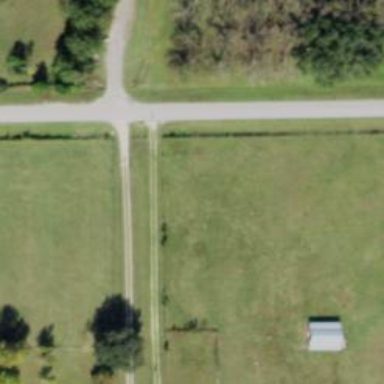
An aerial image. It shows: Driveway.